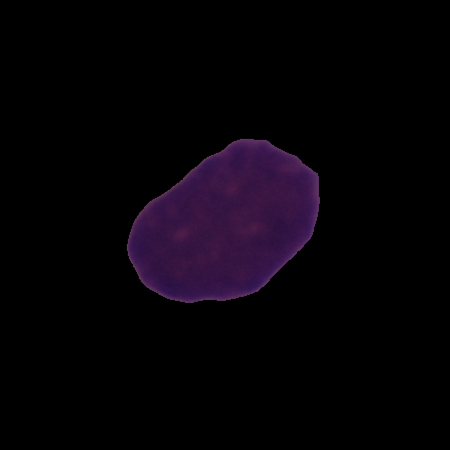
Label: cancer